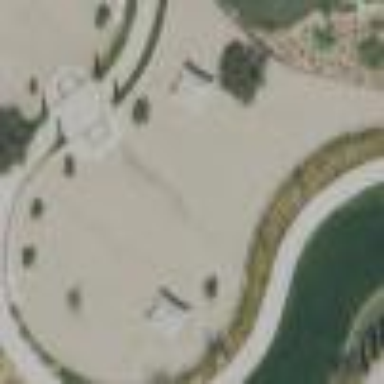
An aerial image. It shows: Fenced dog park area for leisure land.